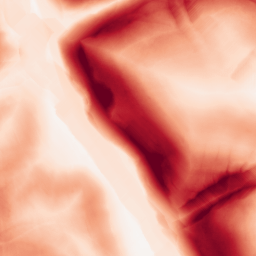
Category: morphological
Decomposition family: morphological_gradient
Decomposition parameters: size: 15
shape: diamond
Upsampling method: fft_zeropad
Upsampling parameters: scale: 2
Upsampling scale: 2